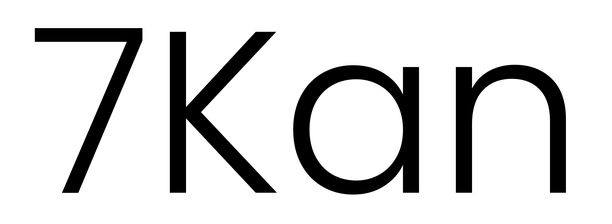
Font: Poppins-Light